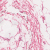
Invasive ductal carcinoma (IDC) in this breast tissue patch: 0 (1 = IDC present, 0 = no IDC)